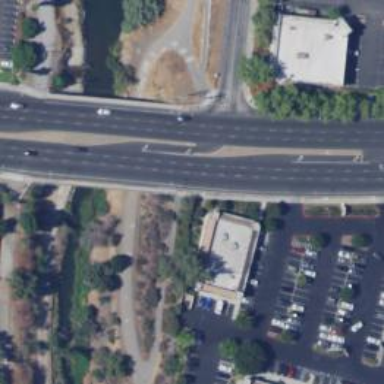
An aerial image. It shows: Primary link highway.